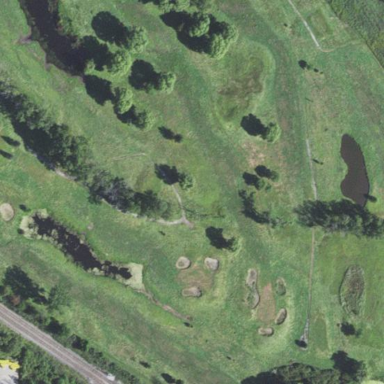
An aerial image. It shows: Well-maintained grassy area designated as golf fairway for the sport of golf. The grass is neatly mown.